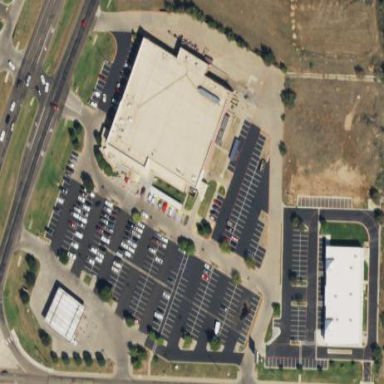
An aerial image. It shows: Retail area.